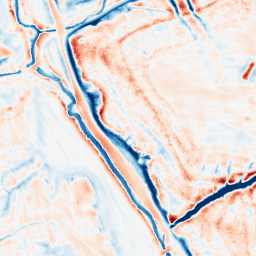
Category: edge_preserving
Decomposition family: bilateral
Decomposition parameters: d: 21
sigma_color: 75
sigma_space: 150
Upsampling method: sinc_hamming
Upsampling parameters: scale: 8
kernel_size: 16
Upsampling scale: 8